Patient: sex M, age 75
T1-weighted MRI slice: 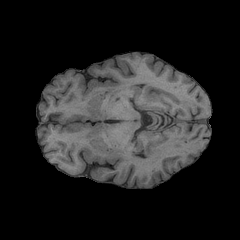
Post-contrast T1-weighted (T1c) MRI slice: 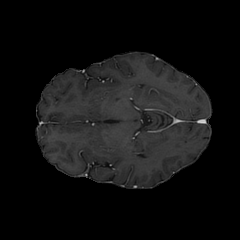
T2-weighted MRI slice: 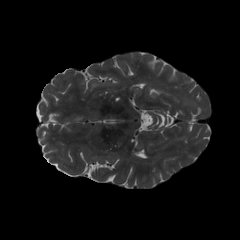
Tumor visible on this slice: no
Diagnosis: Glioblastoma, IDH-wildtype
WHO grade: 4